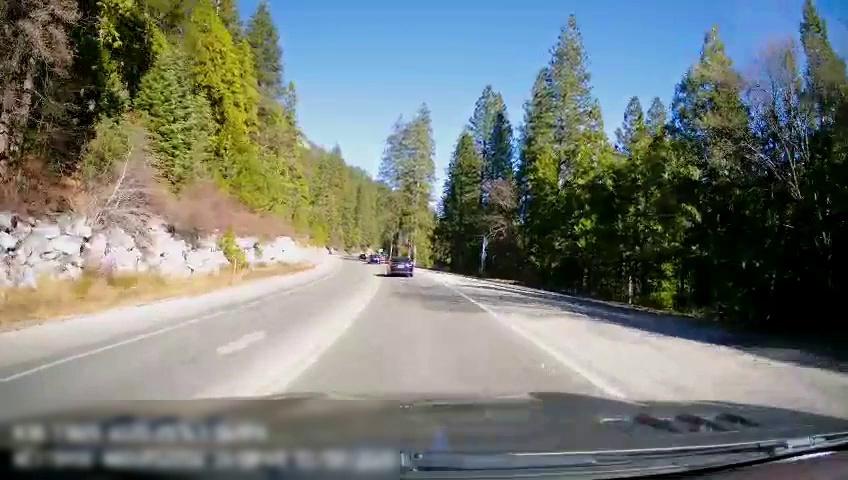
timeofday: Day
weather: Sunny
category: Drivable Space
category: Vehicles | Car
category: Vehicles | Car
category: Lanes | Opposite Lane
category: Lanes | Current Lane
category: Lanes | Current Lane